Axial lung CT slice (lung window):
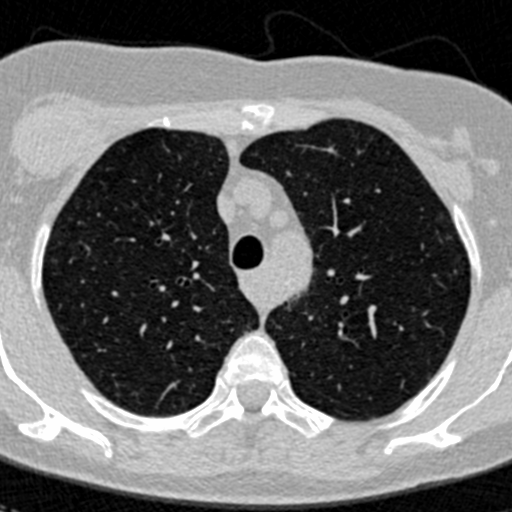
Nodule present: no